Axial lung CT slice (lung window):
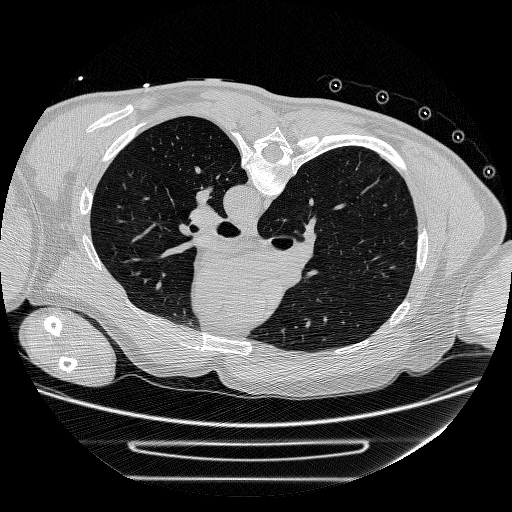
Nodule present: no